Interaction volume radius: 10 \u00c5
Interaction volume height: 10 \u00c5
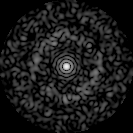
Disorder parameter: 0.8323